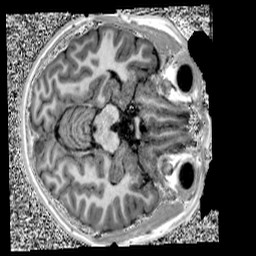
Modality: UNIT1
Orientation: axial
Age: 12
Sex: male
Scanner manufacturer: siemens
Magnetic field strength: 3 T
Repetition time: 4 s
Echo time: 0.00303 s